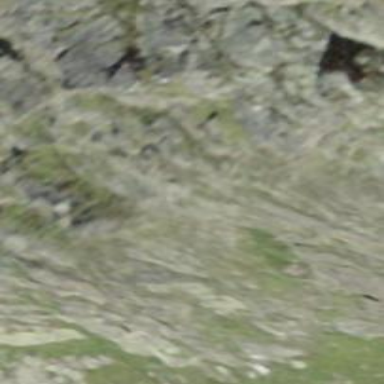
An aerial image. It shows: Cliff in nature.